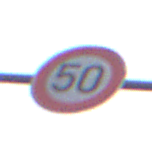
Verkehrszeichen: Geschwindigkeit50
Umgebung: Outdoor, Suburban
Tageszeit: MorningAfternoon
Wetter: Overcast
Licht: Natural
Jahreszeit: NotSpecified
Kontrast: LowContrast